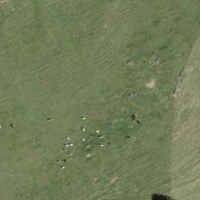
EUNIS habitat code: 23
Species observed at this site:
Astrantia major